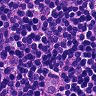
Metastatic tissue present: no